Aerial crown-view tile of a tropical tree (Barro Colorado Island, Panama), acquired 20241014:
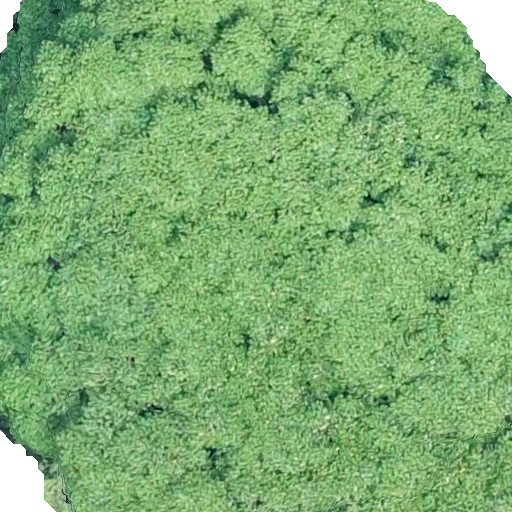
Species: Tachigali panamensis
GBIF accepted scientific name: Tachigali panamensis
Crown area: 541.932 m²